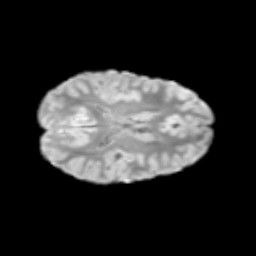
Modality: T2w
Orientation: axial
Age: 10
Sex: female
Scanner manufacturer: siemens
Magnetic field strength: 3 T
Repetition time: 3.8 s
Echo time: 0.07 s